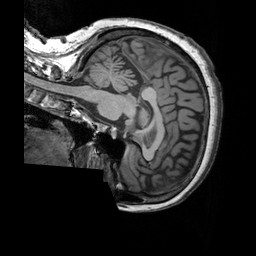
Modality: T1w
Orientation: sagittal
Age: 60
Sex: female
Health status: healthy
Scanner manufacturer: siemens
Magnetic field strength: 3 T
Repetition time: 2.3 s
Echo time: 0.00303 s